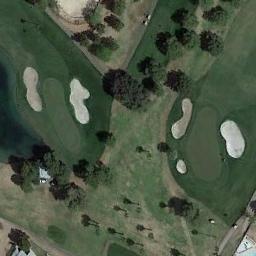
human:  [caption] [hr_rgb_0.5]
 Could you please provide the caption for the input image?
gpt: There are many trees near the golf course .

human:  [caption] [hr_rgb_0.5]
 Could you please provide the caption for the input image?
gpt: The golf course has some putting greens, Fairways, Barrier trees and sandpits .

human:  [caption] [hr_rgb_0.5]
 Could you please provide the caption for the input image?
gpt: There are a few bunkers and a few paths on the large green lawn on the golf course and many trees .

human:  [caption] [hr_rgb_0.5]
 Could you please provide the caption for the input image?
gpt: There are two large bunkers and two paths .

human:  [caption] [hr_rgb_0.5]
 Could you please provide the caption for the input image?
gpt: There are five bunkers and some green trees on the golf course .